Field crop: maize
Growth stage: 2
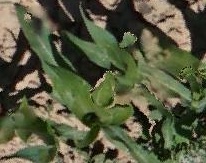
Species: maize